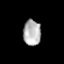
Tissue: prostate
Cell type: T cells
Senescence score: 0.3383
Nuclear area (px): 445
Mean DAPI intensity: 178.052